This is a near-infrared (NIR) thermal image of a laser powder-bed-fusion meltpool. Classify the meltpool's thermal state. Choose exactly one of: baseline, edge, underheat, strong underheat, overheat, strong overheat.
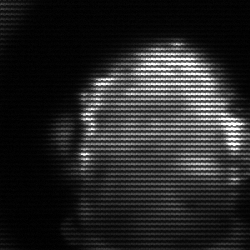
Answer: baseline